Question: Hey there guys I had a bit of a problem with the current project I'm working on. The schema is

The question is
Display month and the number of books when the maximum number of books were rented
The output is
<URL>
The code I was able to wrote got me the maximum number of books
'select max(count(book_id)) from bookrental.book_rental group by TO_CHAR(rental_start_date,'MON');'
Also when I use
'''
select TO_CHAR(rental_start_date,'MON')
from bookrental.book_rental group by(TO_CHAR(rental_start_date,'MON'))
having count(book_id)= (select
max(count(book_id))
from bookrental.book_rental group by TO_CHAR(rental_start_date,'MON'));
'''
Now I need to display the month and the number of books in a single table. I can't manage to join them both.
Can anyone help me out?
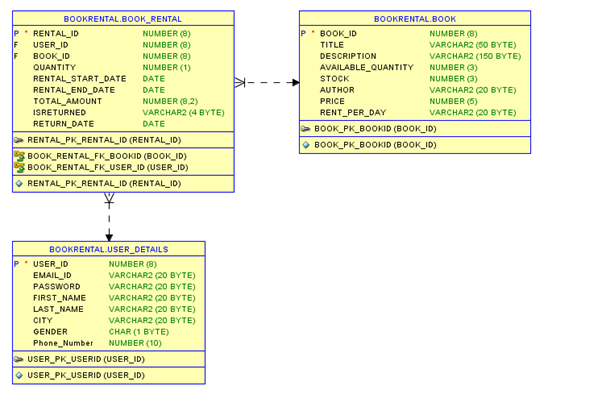
Answer: seems you miss the count(book_id)
'''
select TO_CHAR(rental_start_date,'MON') , count(book_id)
from bookrental.book_rental
group by(TO_CHAR(rental_start_date,'MON'))
having count(book_id)= (
select
max(count(book_id))
from bookrental.book_rental
group by TO_CHAR(rental_start_date,'MON'));
'''